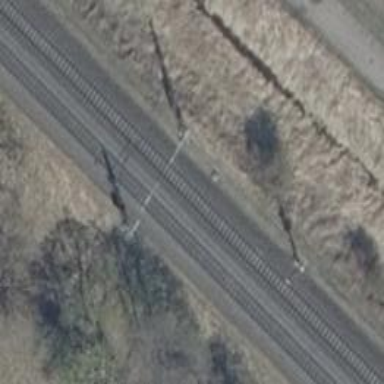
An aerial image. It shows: Milestone along the railway with catenary mast.